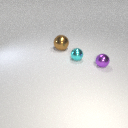
large brown metal sphere behind small purple metal sphere